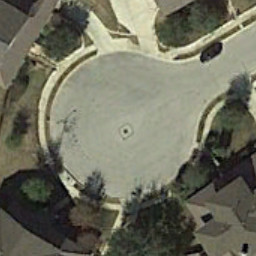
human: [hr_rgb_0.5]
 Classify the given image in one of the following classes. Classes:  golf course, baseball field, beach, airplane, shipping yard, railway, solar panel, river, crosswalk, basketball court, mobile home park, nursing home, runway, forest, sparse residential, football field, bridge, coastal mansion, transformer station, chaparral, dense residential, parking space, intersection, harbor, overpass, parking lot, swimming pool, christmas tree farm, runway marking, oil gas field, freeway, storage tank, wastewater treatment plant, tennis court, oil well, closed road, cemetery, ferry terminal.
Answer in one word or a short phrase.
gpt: closed road